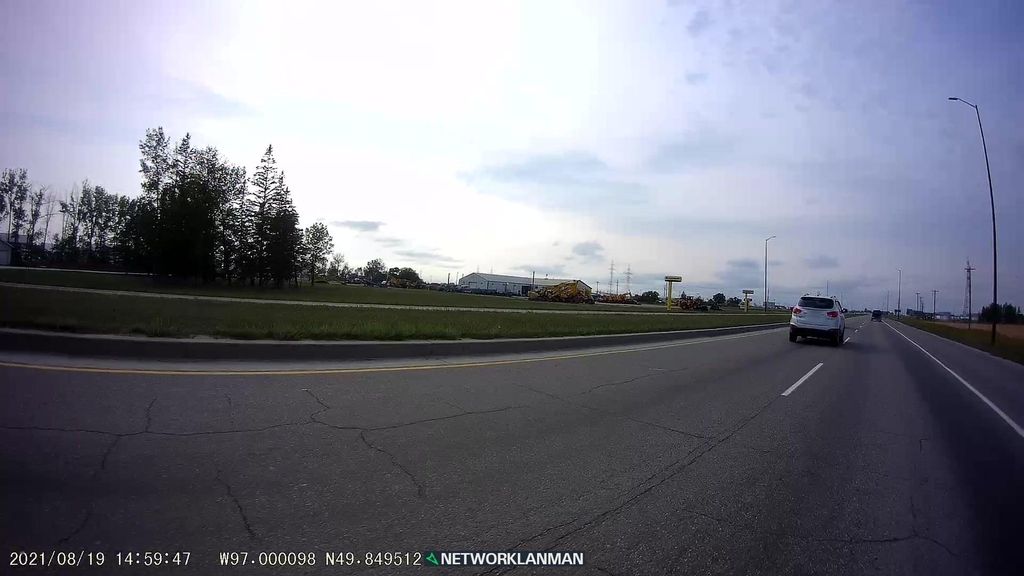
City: winnipeg